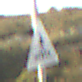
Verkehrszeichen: FussgaengerueberwegRechts
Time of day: SunriseSunset
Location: Outdoor (Nature)
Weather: PartlyCloudy
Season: NotSpecified
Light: Natural